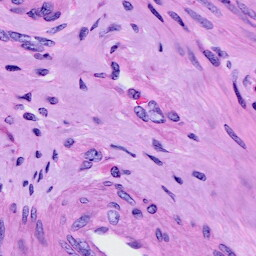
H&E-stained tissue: Cervix